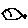
Label: fish